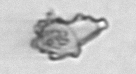
Label: detritus_transparent